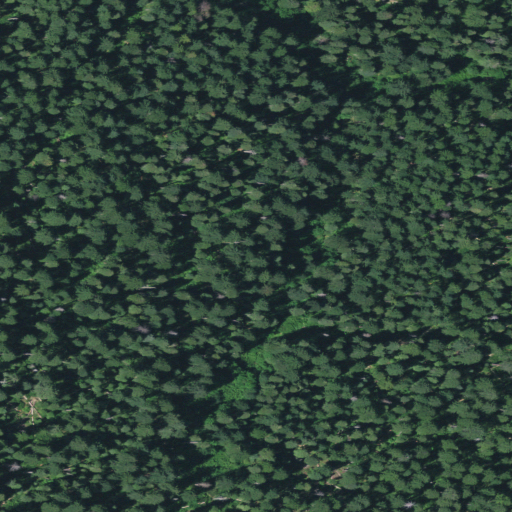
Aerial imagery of valley in Oregon named Fehley Gulch containing only evergreen forest